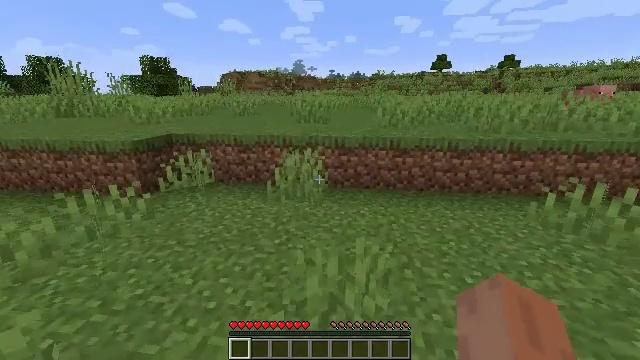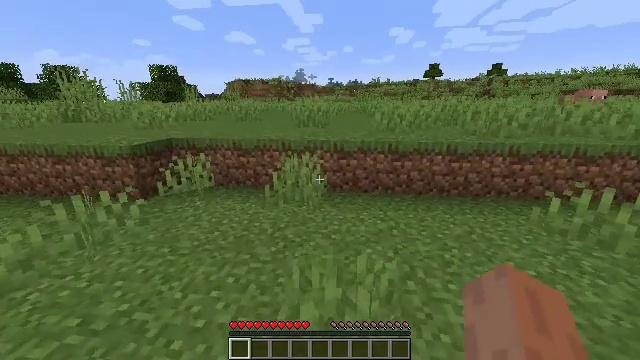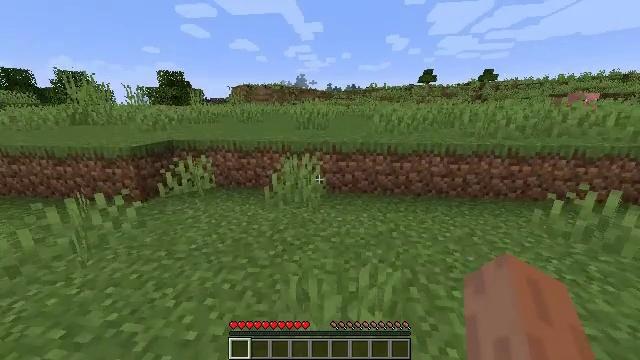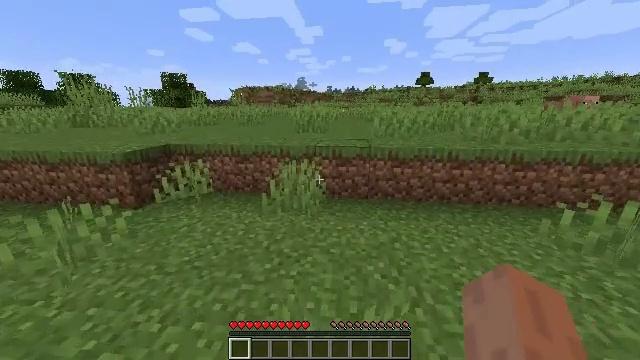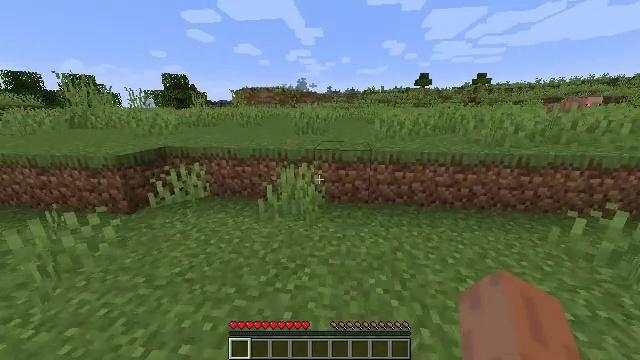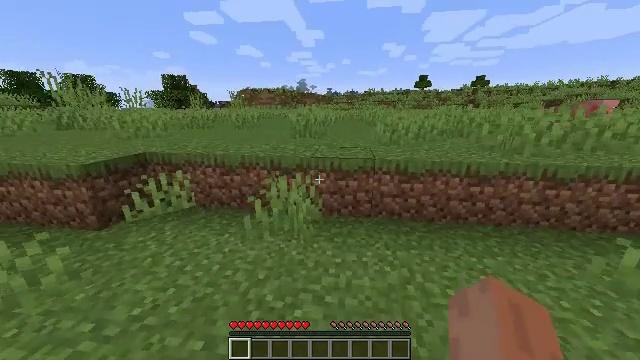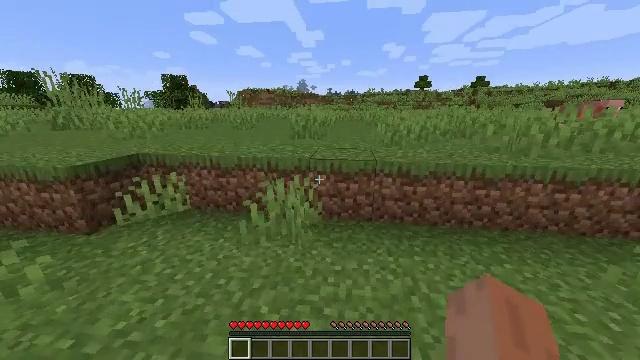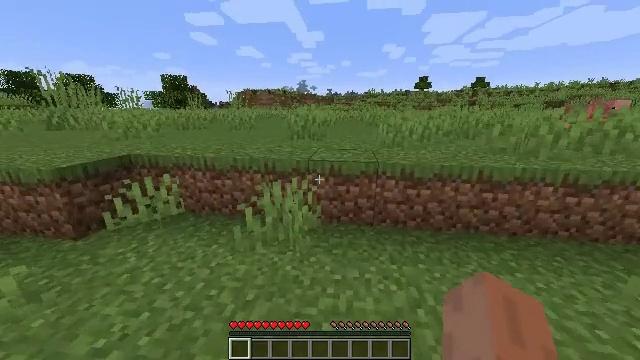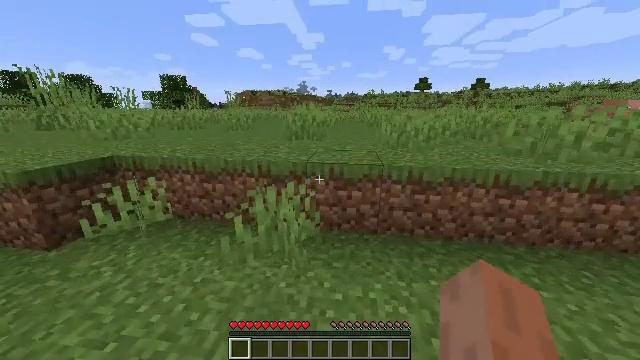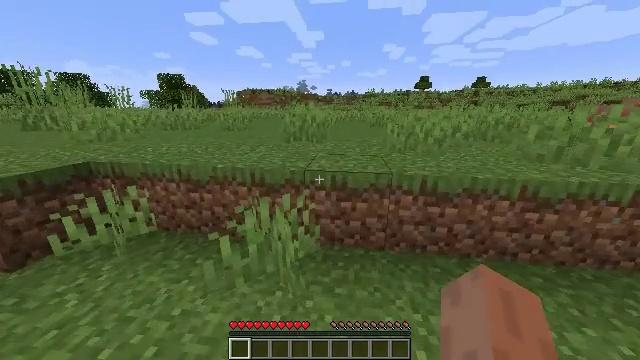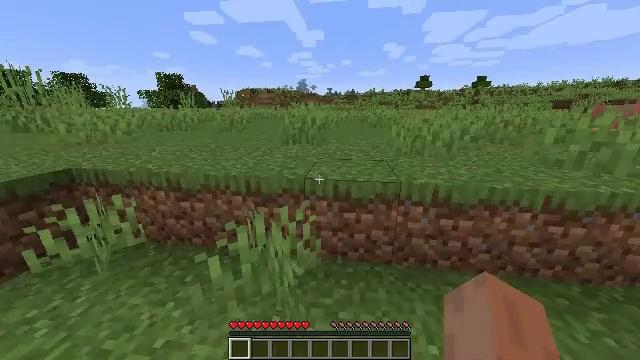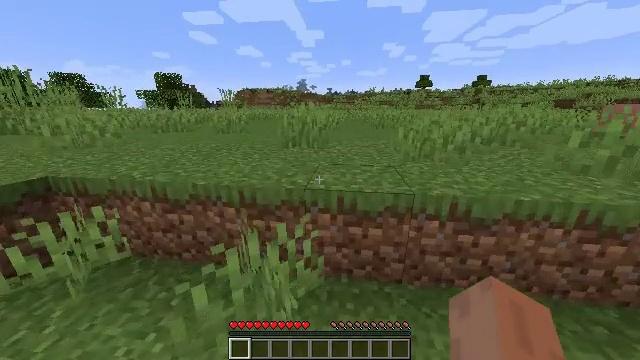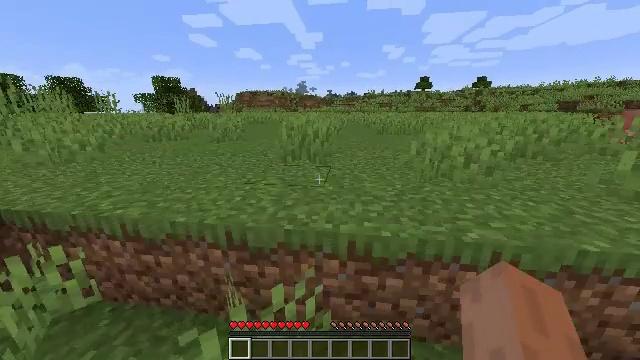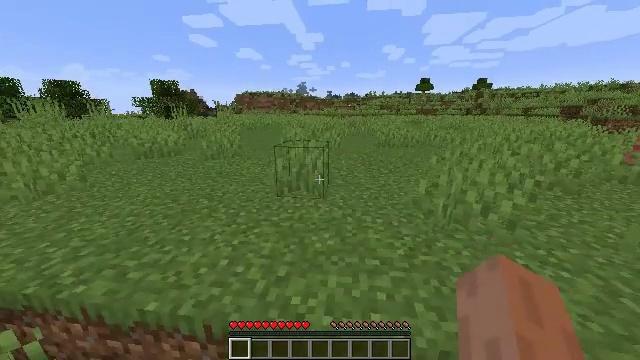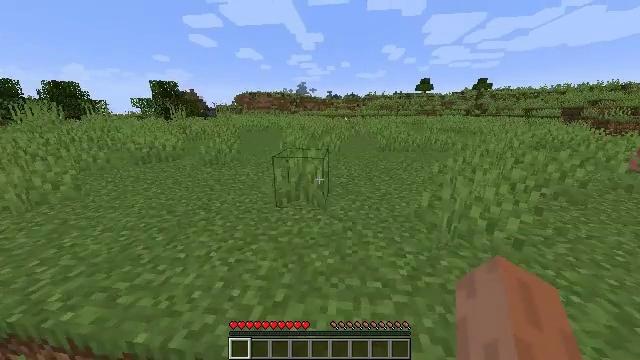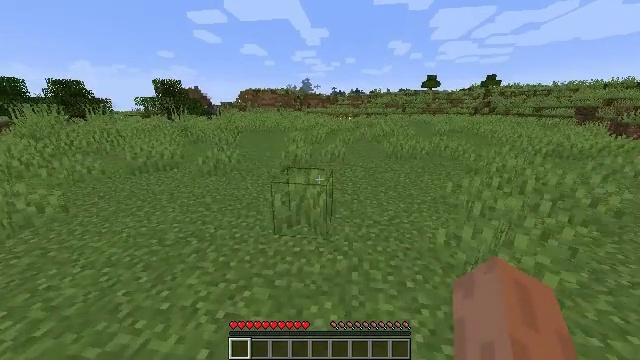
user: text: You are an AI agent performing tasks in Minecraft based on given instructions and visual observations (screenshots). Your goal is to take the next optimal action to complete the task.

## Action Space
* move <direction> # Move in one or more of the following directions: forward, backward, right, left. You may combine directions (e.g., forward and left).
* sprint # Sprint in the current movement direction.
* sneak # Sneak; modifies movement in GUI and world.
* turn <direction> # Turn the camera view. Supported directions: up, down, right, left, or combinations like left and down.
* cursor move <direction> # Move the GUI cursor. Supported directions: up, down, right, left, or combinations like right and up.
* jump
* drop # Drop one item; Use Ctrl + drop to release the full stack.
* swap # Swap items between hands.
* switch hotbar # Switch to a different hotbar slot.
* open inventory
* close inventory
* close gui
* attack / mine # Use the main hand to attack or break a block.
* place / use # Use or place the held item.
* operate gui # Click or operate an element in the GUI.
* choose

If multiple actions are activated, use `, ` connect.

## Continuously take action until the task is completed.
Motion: motion action
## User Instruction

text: Collect peony flowers for dye.
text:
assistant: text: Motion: move forward, sprint
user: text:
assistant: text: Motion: move forward, sprint
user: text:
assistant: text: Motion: move forward, sprint
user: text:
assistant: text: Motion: move forward, sprint
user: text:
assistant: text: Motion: move forward, sprint
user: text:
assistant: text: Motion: move forward, sprint
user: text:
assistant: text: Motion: move forward, sprint
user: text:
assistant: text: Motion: move forward, sprint
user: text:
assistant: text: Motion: move forward, sprint
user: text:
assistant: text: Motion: move forward, sprint
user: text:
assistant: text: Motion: move forward, sprint
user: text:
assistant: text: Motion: move forward, sprint, jump
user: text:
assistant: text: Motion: move forward, sprint, jump
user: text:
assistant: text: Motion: move forward, sprint, jump
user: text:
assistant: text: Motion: move forward, sprint, turn left, jump
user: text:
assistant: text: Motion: move forward, sprint, turn left and down, jump
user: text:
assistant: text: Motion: move forward, sprint, turn left and down
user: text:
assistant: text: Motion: move forward, sprint, turn left
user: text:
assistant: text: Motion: move forward, sprint, turn left
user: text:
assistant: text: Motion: move forward, sprint, turn left and up
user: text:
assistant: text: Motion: move forward, sprint, turn left and up
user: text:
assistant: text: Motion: move forward, sprint, turn left and up
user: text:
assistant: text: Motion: move forward, sprint, jump
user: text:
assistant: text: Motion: move forward, sprint, jump
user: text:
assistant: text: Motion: move forward, sprint, jump
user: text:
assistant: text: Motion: move forward, sprint, jump
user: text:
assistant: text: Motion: move forward, sprint, jump
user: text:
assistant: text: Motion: move forward, sprint, jump
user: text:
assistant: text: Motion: move forward, sprint, jump
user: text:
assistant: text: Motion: move forward, sprint, jump